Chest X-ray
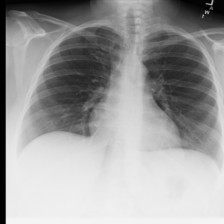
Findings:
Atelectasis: negative
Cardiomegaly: negative
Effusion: negative
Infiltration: positive
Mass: negative
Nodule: negative
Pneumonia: negative
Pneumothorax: negative
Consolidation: negative
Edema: negative
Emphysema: negative
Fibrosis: negative
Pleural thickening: negative
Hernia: negative